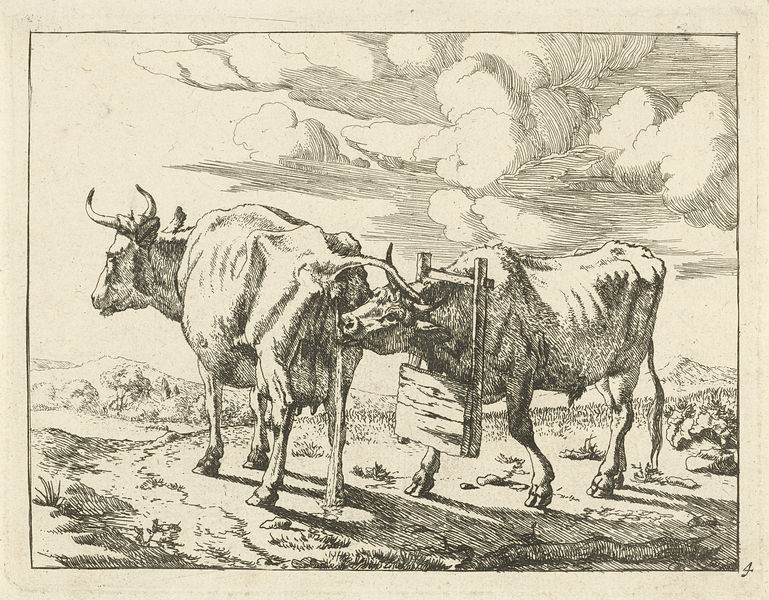
Titel: Twee staande koeien
Künstler: Marcus de Bye
Standort: Amsterdam
Institution: Rijksmuseum
Schlagwörter: himmel, weiß, wolken, landschaft, zeichnung, wiese, kühe, kuh, rind, bretter, radierung, tränke, hörner, joch, stier, pisse, kstier